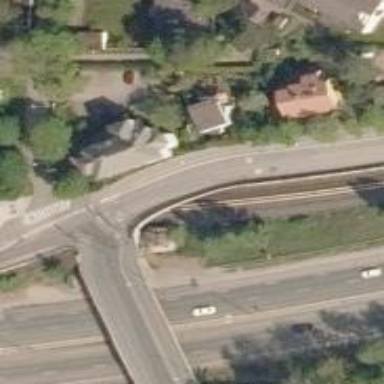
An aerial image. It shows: Cycleway bridge with asphalt surface.